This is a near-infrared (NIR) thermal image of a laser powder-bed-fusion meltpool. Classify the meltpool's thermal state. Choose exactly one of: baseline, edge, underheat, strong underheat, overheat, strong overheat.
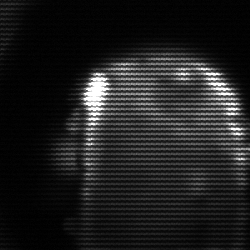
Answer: baseline